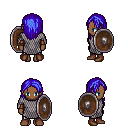
a pixel art fantasy rpg character, female body template, human, dark skin, chain mail, metal pants, blue long hairstyle, leather bracers, brown shoes, shield, four views (front, back, left, right), 2x2 character sprite sheet, small pixel art, hard edges, no anti-aliasing